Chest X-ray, AP view. Patient: 38 years old, sex M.
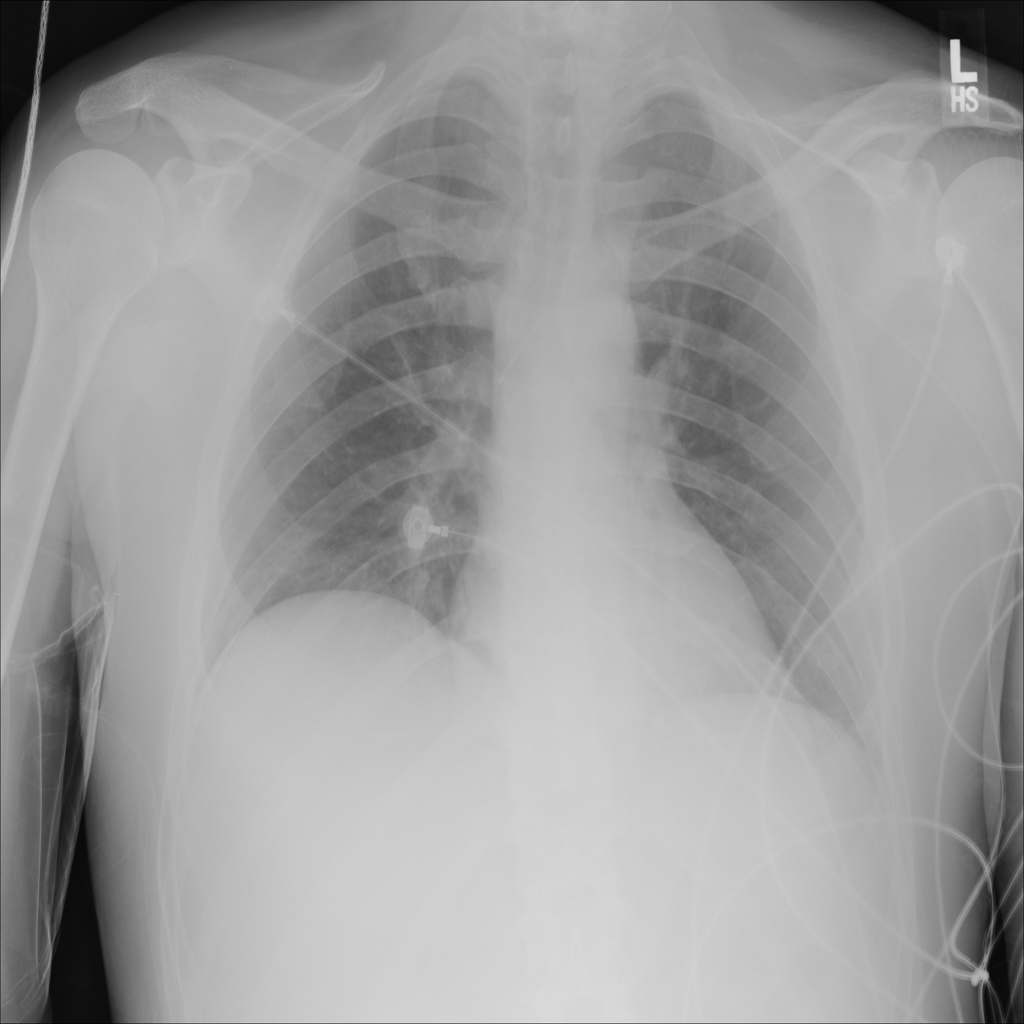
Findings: No Finding